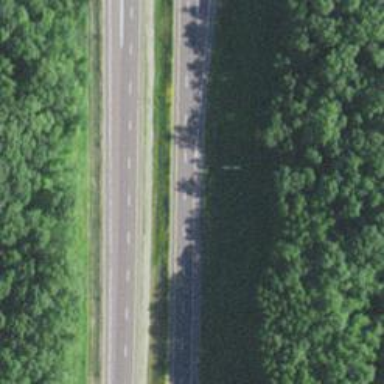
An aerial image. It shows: Motorway junction.